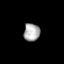
Tissue: skin
Cell type: Fibroblasts
Senescence score: 0.7852
Nuclear area (px): 279
Mean DAPI intensity: 173.72